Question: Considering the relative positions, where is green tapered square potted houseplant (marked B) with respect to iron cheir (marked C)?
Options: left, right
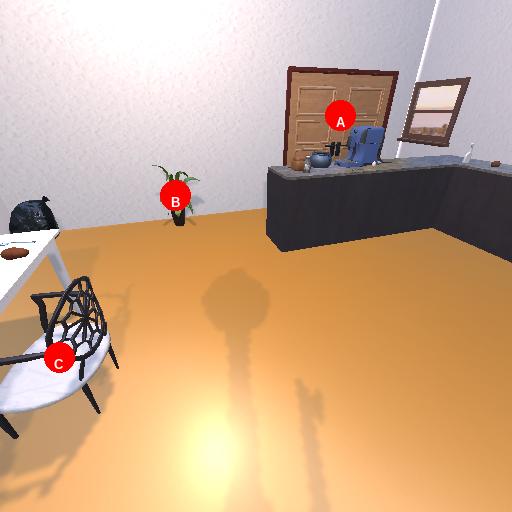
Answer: left